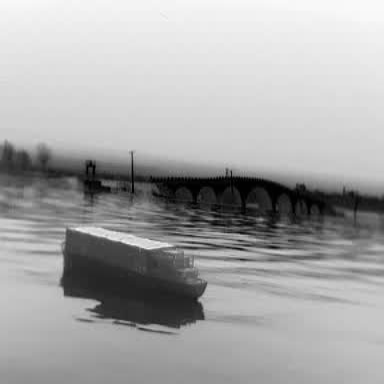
There is a fishing_boat in the infrared image.